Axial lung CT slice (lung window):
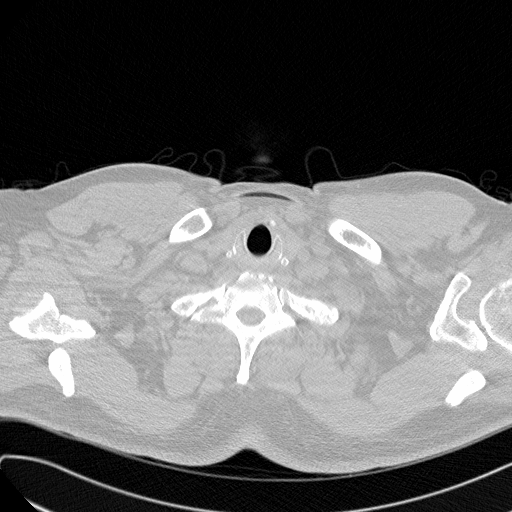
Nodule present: no